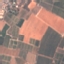
Land use / land cover: PermanentCrop